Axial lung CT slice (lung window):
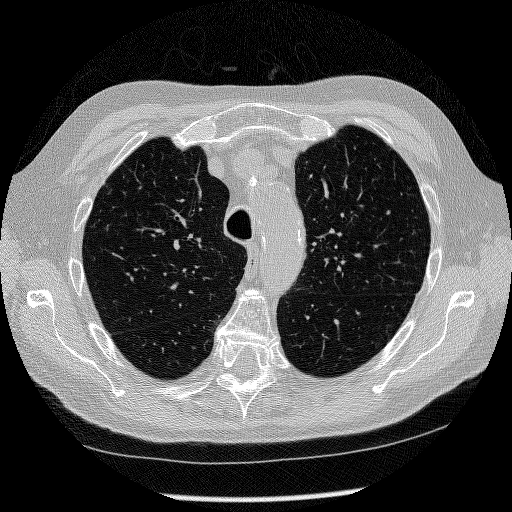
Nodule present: no